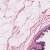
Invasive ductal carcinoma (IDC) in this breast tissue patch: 0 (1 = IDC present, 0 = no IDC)